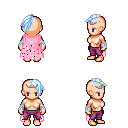
a pixel art fantasy rpg character, female body template, human, light skin, pink tattered cape, magenta pants, white cyan long mohawk hairstyle, silver tiara, white cloth bandages, four views (front, back, left, right), 2x2 character sprite sheet, small pixel art, hard edges, no anti-aliasing